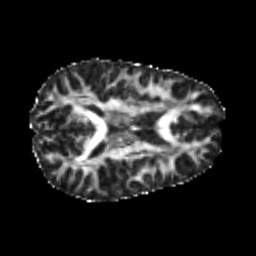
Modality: FA
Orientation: axial
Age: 24
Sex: male
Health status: healthy
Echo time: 0.074 s